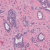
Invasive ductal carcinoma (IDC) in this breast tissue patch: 1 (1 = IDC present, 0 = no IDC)